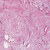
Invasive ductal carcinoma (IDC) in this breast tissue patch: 1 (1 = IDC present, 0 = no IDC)